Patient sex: F
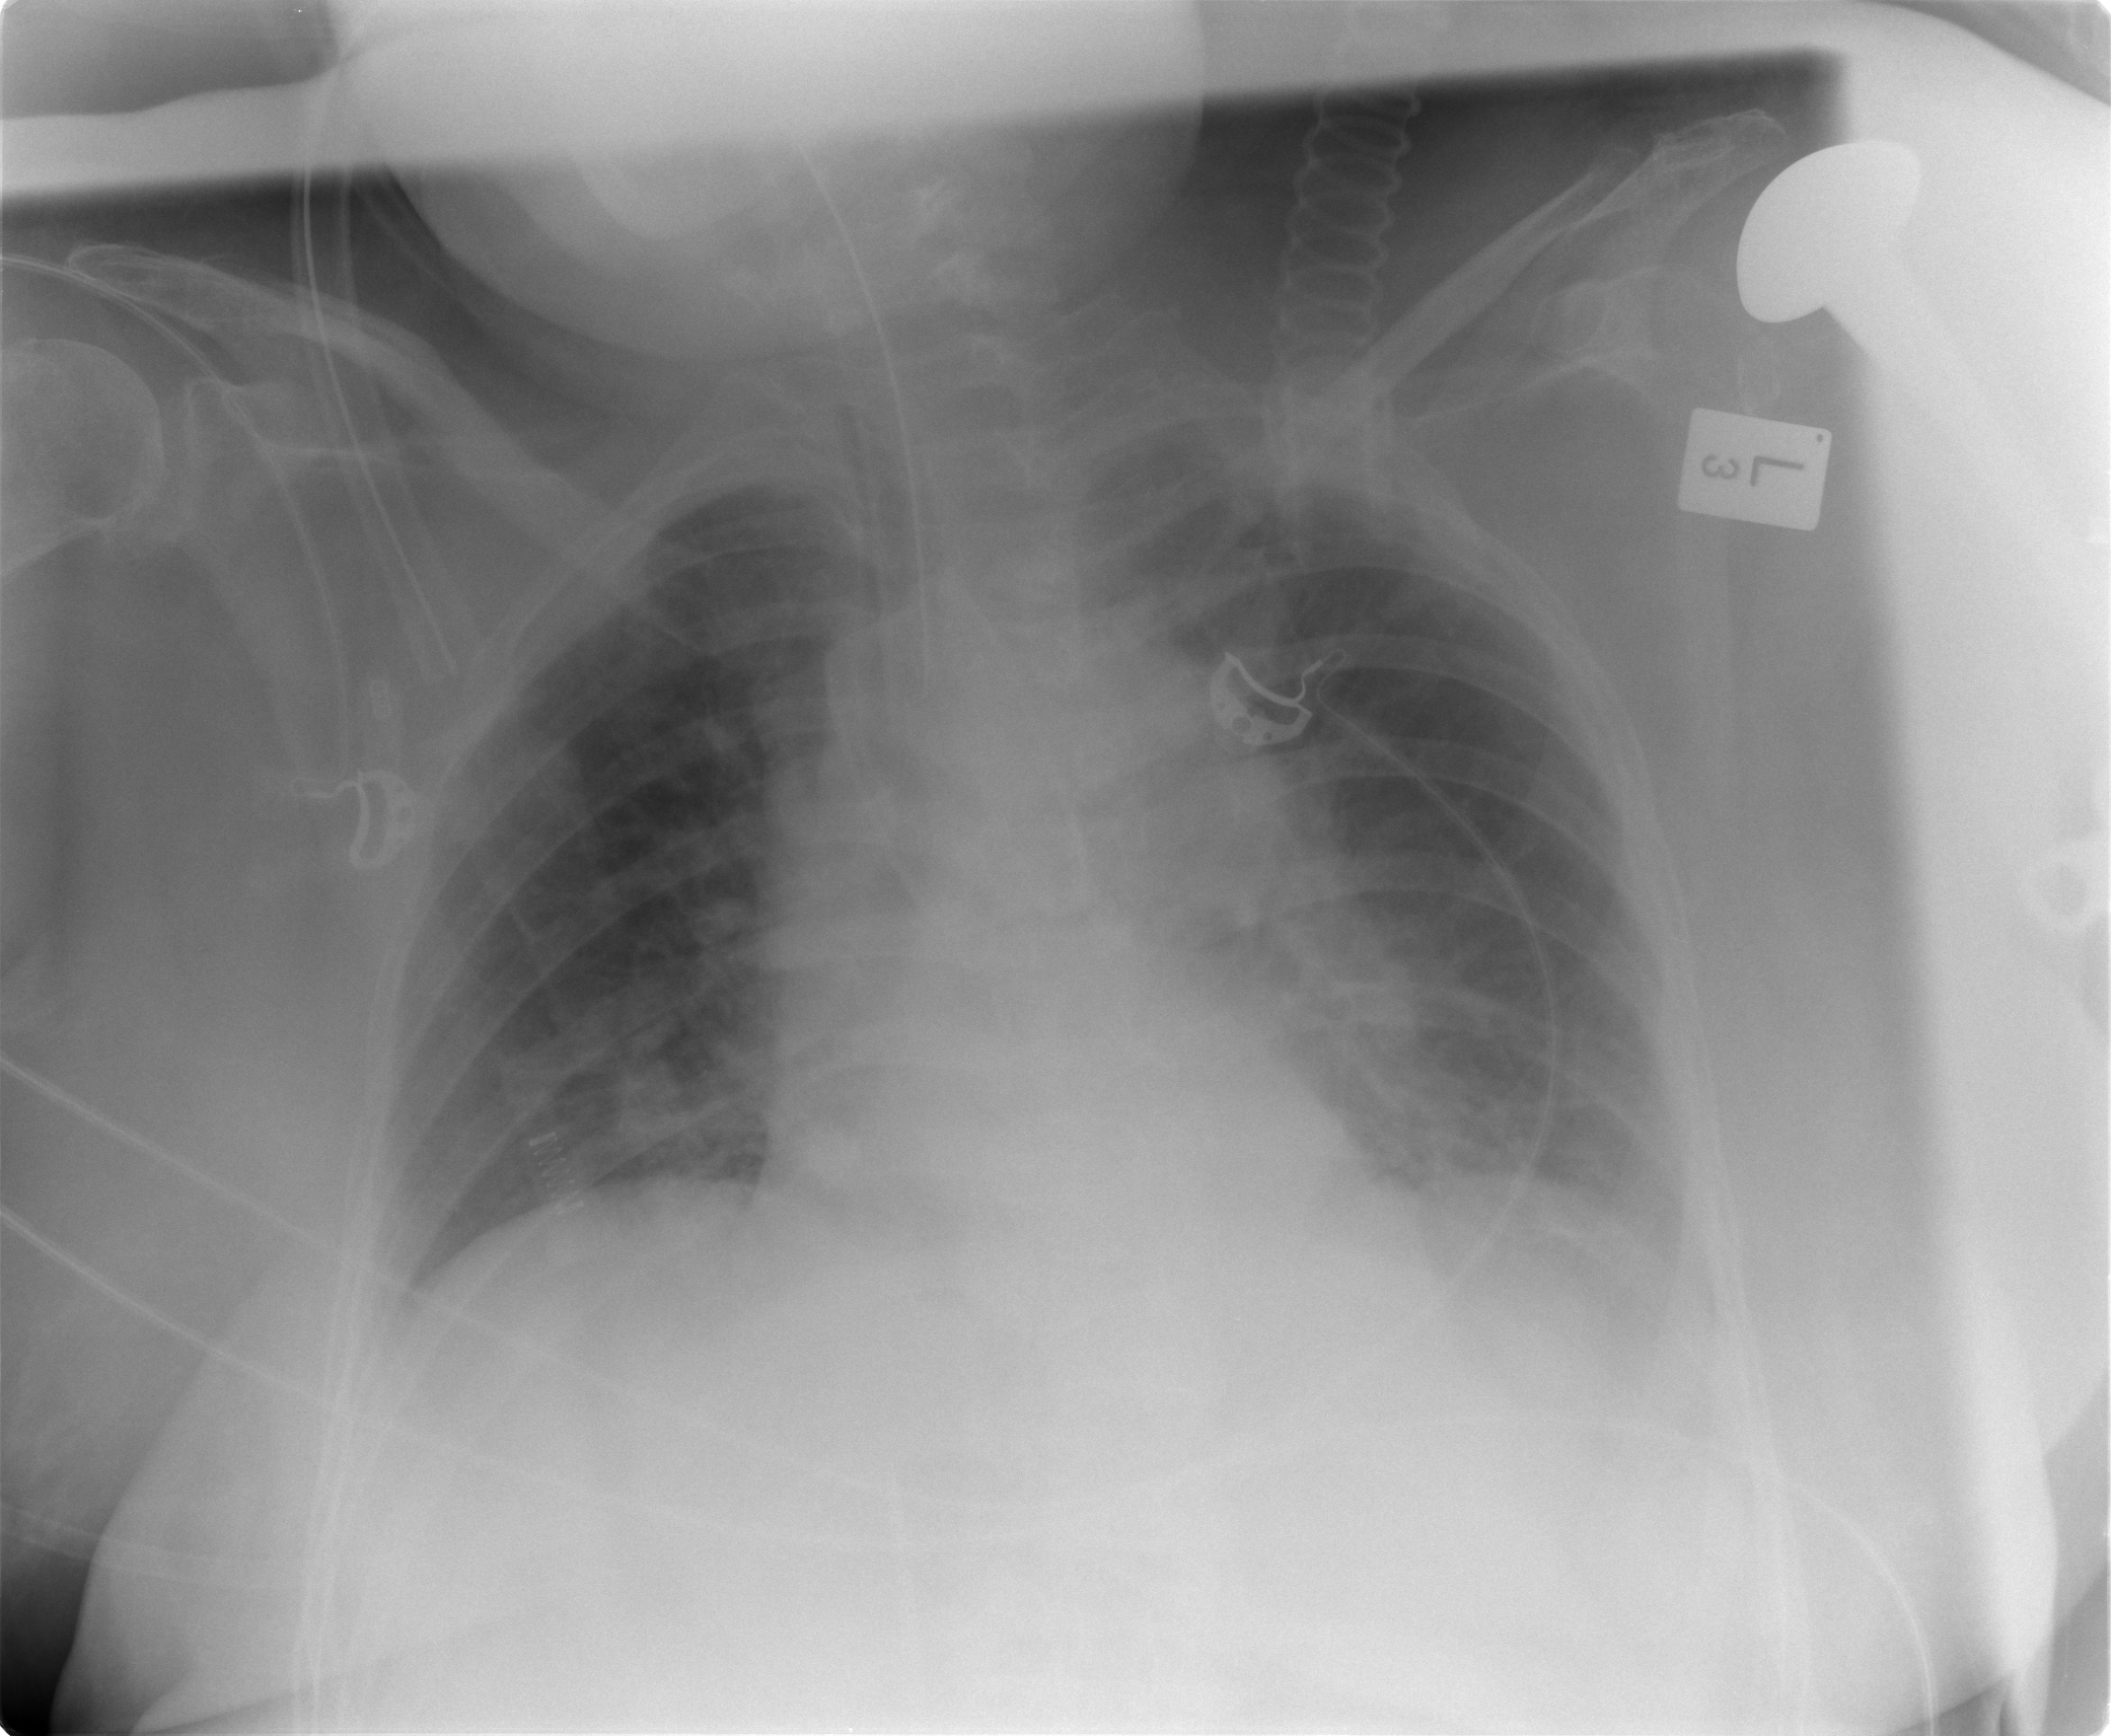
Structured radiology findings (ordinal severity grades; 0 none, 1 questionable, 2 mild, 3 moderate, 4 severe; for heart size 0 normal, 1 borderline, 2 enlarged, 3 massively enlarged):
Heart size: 0
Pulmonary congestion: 2
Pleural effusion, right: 0
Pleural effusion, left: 0
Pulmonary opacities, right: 0
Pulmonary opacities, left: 0
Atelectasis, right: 0
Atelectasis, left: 2